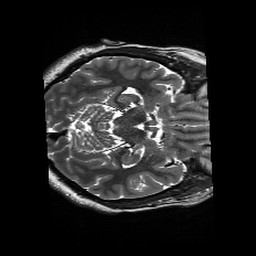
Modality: T2w
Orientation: axial
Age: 22
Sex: male